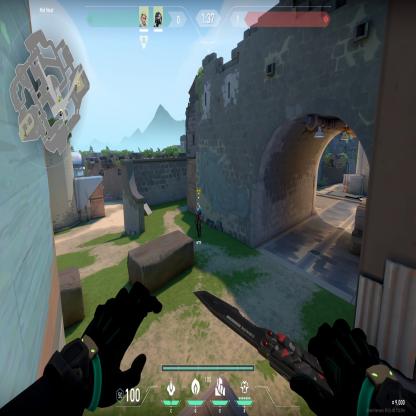
Label: teammate